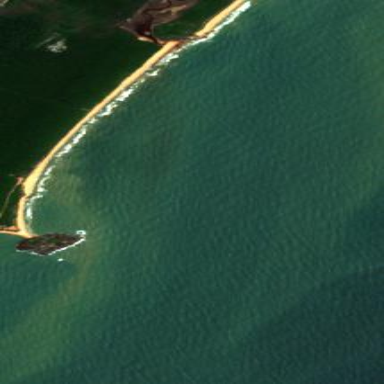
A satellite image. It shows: Sandy beach with natural surface.